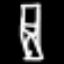
Label: hourglass